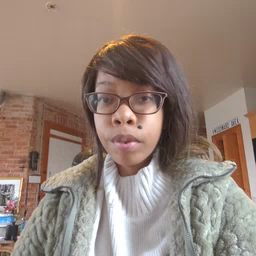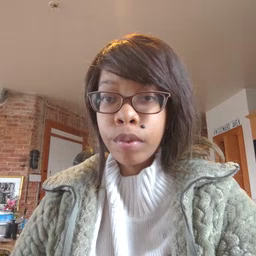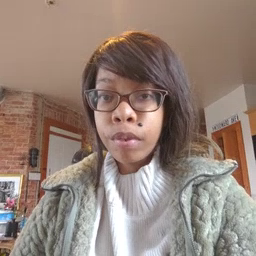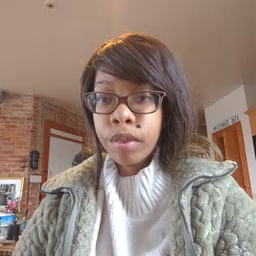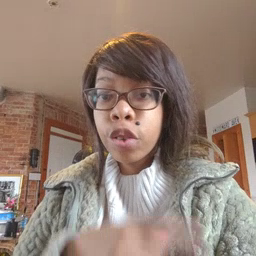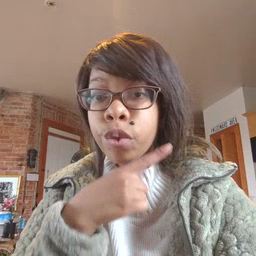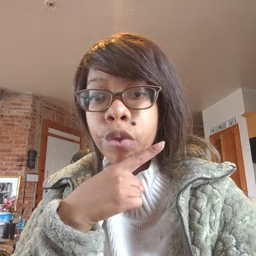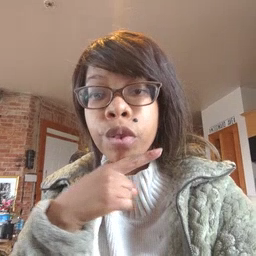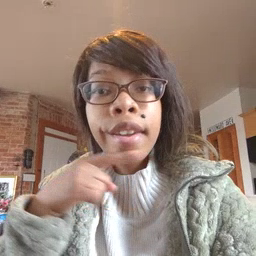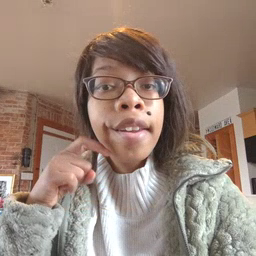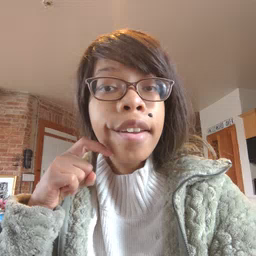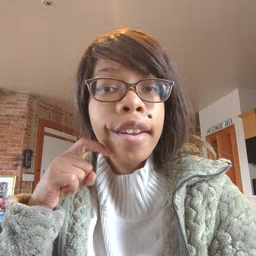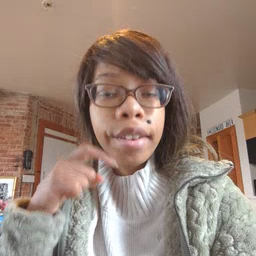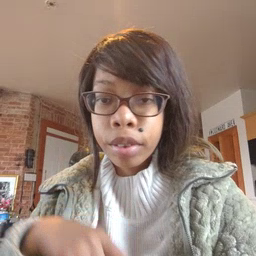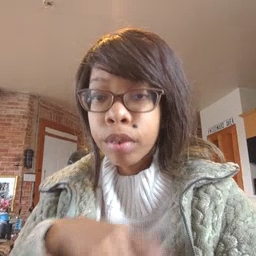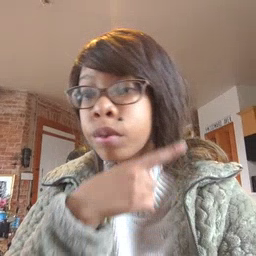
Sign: dry